Question: Hi I am building an app using 'AngularJS' and now I am on to the unit testing my application. I know how to write unit test cases for services, controllers etc. But I don't know to write it for '$routeChangeStart'.
I have following code in my app.js
'''
app.run(function ($rootScope, $location, AuthenticationService) {
$rootScope.$on('$routeChangeStart', function () {
if (AuthenticationService.isLoggedIn()) {
$rootScope.Authenticated = 'true';
$rootScope.Identity = localStorage.getItem('identification_id');
} else {
$rootScope.Authenticated = 'false';
$rootScope.Identity = localStorage.removeItem('identification_id');
}
});
});
'''
I have written this code to find out whether the user is logged in or not for each routing in my app. I have written a service 'AuthenticationService' for this purpose like;
'''
app.factory('AuthenticationService', function (SessionService) {
return {
isLoggedIn: function () {
return SessionService.get('session_id');
}
};
});
'''
And my session service like;
'''
app.factory('SessionService', function () {
return {
get: function (key) {
return localStorage.getItem(key);
}
};
});
'''
I am using 'Jasmine' to write test cases and using 'Istanbul' for code coverage. When I run my test using 'Grunt' I am getting something like this in my app.js;

It's because I am not covering these statements in my test cases as I don't know how to write test case for this particular piece of code. Any suggestions?
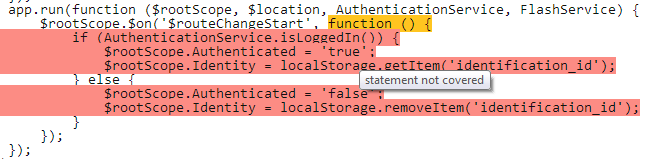
Answer: That 'run' block runs every time the module is loaded, so that listener is being registered during the tests. You just need that event to actually be sent so that you can test the code within it. Something like this should do the trick:
'''
it("should test the $routeChangeStart listener", inject(function($rootScope) {
$rootScope.$broadcast("$routeChangeStart");
//expects for the listener
}));
'''
See <URL> for how to test events in general.